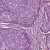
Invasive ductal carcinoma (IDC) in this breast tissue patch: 0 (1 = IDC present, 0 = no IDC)